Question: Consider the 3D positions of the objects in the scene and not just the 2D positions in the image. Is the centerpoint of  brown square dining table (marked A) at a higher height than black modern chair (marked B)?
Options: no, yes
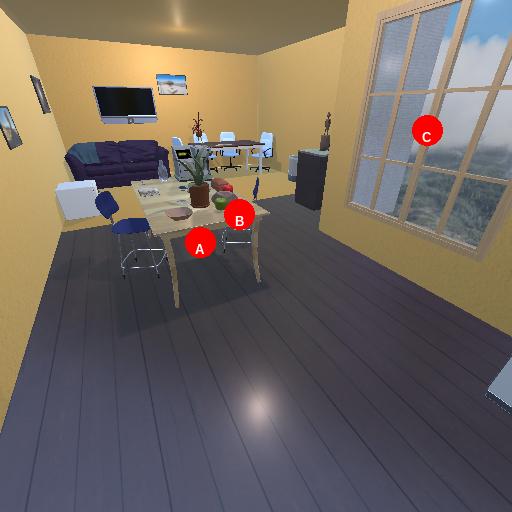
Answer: no